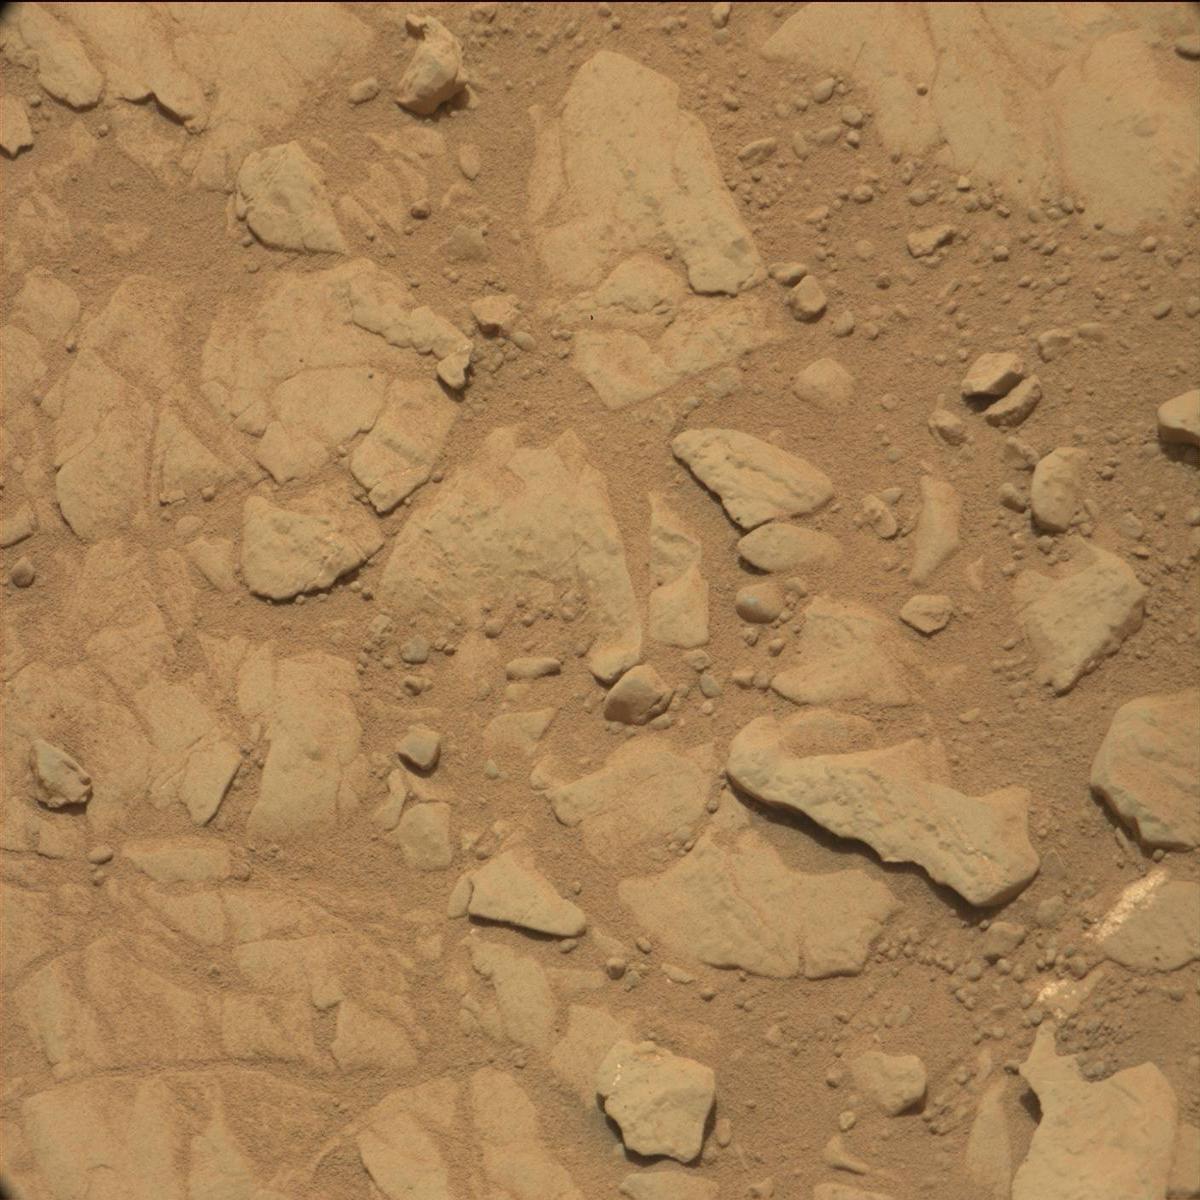
Terrain classes present: Bedrock, Rock, Sand / Soil